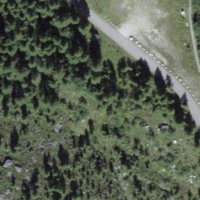
EUNIS habitat code: 31
Species observed at this site:
Bartsia alpina